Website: walmart
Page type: billing-address
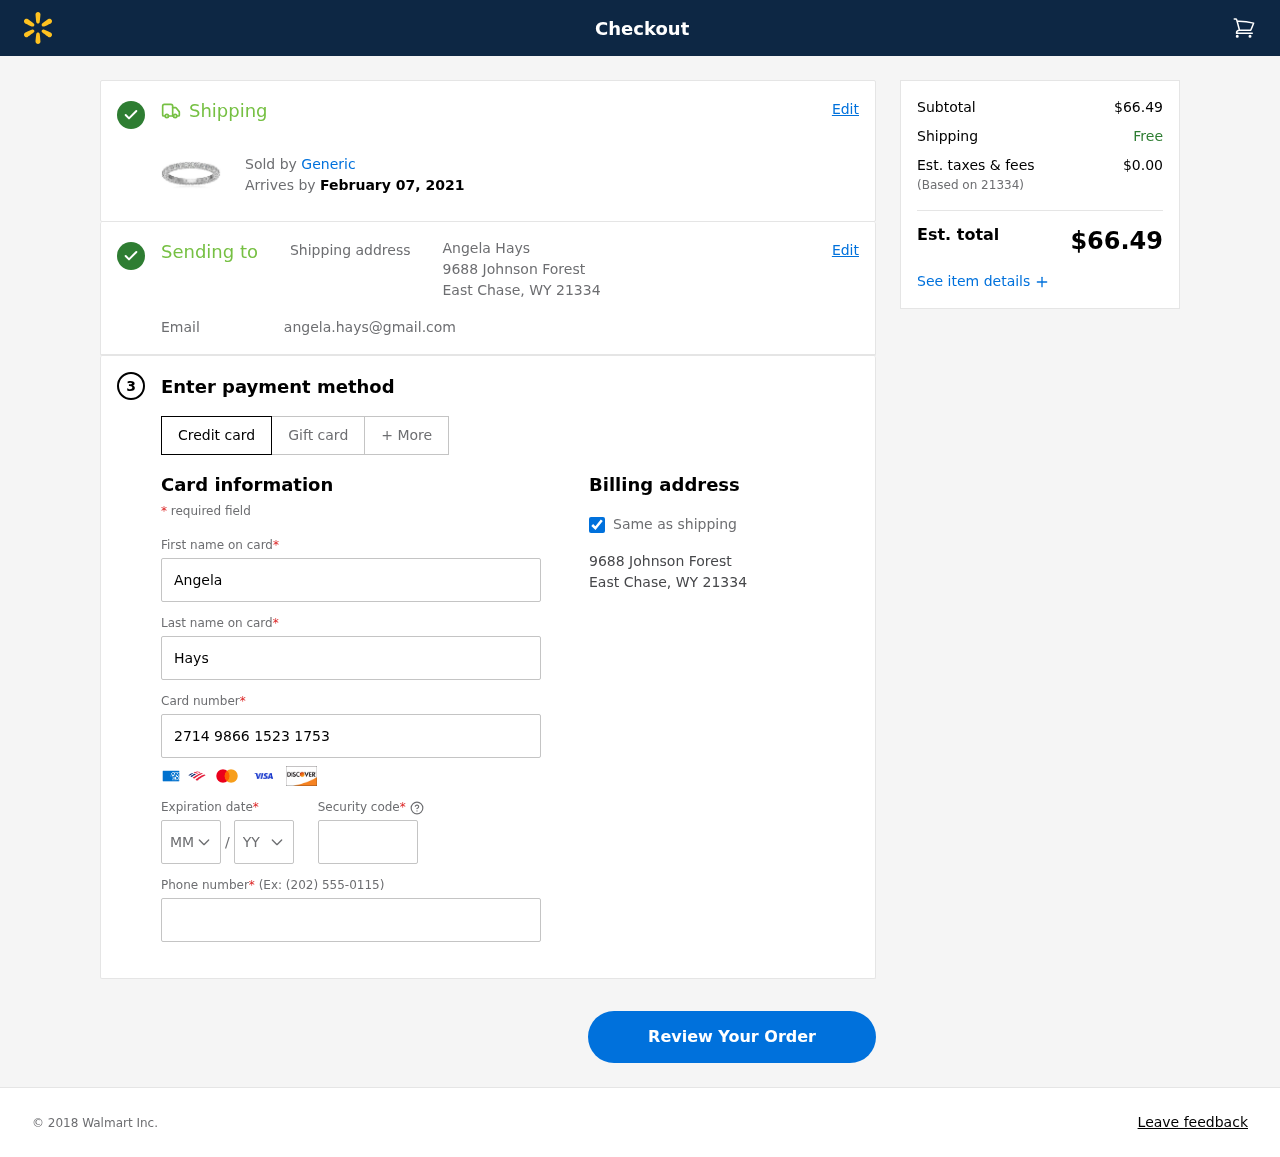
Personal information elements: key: PII_CARD_CVV
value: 031
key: PII_CARD_EXPIRY_MONTH
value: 02
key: PII_CARD_EXPIRY_YEAR
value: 30
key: PII_CARD_NUMBER
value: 2714 9866 1523 1753
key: PII_CITY_STATE_ZIP
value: East Chase, WY 21334
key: PII_EMAIL
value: angela.hays@gmail.com
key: PII_FIRSTNAME
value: Angela
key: PII_FULLNAME
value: Angela Hays
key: PII_LASTNAME
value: Hays
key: PII_PHONE
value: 3583181872
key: PII_POSTCODE
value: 21334
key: PII_STREET
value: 9688 Johnson Forest
Product elements: key: PRODUCT1_BRAND
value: Generic
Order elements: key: ORDER_DELIVERY_DATE
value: February 07, 2021
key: ORDER_SUBTOTAL
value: $66.49
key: ORDER_TAX
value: $0.00
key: ORDER_TOTAL
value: $66.49